Question: I draw many shapes in panel and it works, but .
I looked at other questions on this topic, but did not find a solution to the problem.
The screenshots:

The code:
'''
public class ZoomPane {
public static void main(String[] args) {
new ZoomPane();
}
public ZoomPane() {
EventQueue.invokeLater(new Runnable() {
@Override
public void run() {
. . .
}
});
}
public class TestPane extends JPanel {
private float scale = 1;
public TestPane() {
addMouseWheelListener(new MouseAdapter() {
@Override
public void mouseWheelMoved(MouseWheelEvent e) {
double delta = 0.05f * e.getPreciseWheelRotation();
scale += delta;
revalidate();
repaint();
}
});
}
@Override
public Dimension getPreferredSize() {
Dimension size = new Dimension(200, 200);
size.width = Math.round(size.width * scale);
size.height = Math.round(size.height * scale);
return size;
}
@Override
protected void paintComponent(Graphics g) {
super.paintComponent(g);
Graphics2D g2d = (Graphics2D) g.create();
AffineTransform at = new AffineTransform();
at.scale(scale, scale);
g2d.setTransform(at);
g2d.setColor(Color.RED);
gr.draw(new Line2D.Double((int)this.getWidth() / 2, 0, (int)this.getWidth() / 2, this.getHeight()));
gr.draw(new Line2D.Double(0, (int)this.getHeight() / 2, this.getWidth(), (int)this.getHeight() / 2));
g2d.dispose();
}
}
}
'''
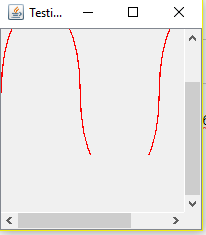
Answer: You are clobbering the Graphics2D transform put in place by Swing. JScrollPane relies on it.
Instead of the transform, you need to to it. Replace this:
'''
AffineTransform at = new AffineTransform();
at.scale(scale, scale);
g2d.setTransform(at);
'''
with this:
'''
AffineTransform at = new AffineTransform();
at.scale(scale, scale);
g2d.transform(at);
'''
The 'setTransform' replaces the transform; the 'transform' method appends to it.
A cleaner solution is to replace all three lines with this:
'''
g2d.scale(scale, scale);
'''